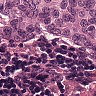
Metastatic tissue present: yes